Current action and preconditions to check: path_clear

Your task: For each precondition in the list above, predict whether it will hold at this action.

Consider the current scene as observed from the mobile robot's camera, and analyze the predicted future states of all dynamic agents (e.g., people, animals, vehicles, or any moving entities) within the NEXT SECOND.

IMPORTANT: Only answer "very likely" if you are absolutely certain—based on strong, clear evidence—that a dynamic agent will violate the precondition in the predicted future state. Do NOT answer "very likely" for unlikely, ambiguous, or low-probability risks.

Ask yourself for each precondition: Is there a high probability, with clear and convincing evidence, that the predicted future states of any dynamic agent will interfere with the predicted future state of the currently executing action within the NEXT SECOND, causing that precondition to fail?

Assess the risk level based on these predictions. Use "likely" or "very likely" if motions create a clear risk of interference.

Use "neutral" or "improbable" if agents are nearby but their predicted paths are clearly diverging or non-conflicting.

Failure Risk Categories: "very improbable", "improbable", "neutral", "likely", "very likely"

Answer Format: Output ONLY the probability_of_failure value from these categories: "very improbable", "improbable", "neutral", "likely", "very likely"

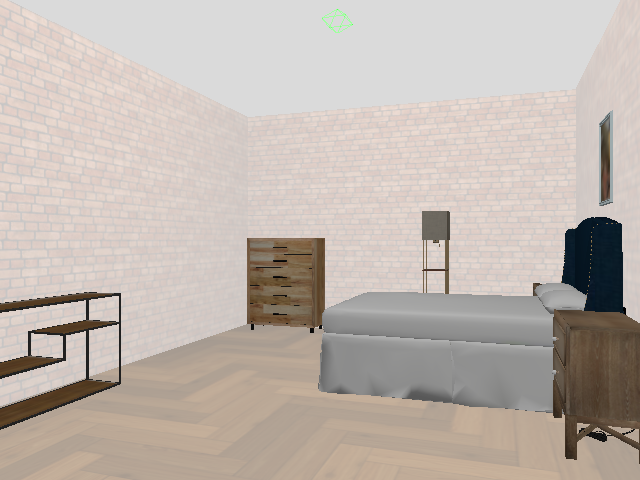

Answer: very improbable